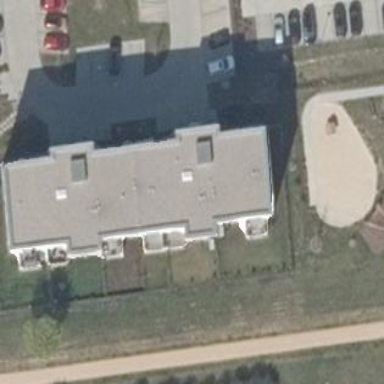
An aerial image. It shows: Flat-roofed apartment building.